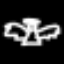
Label: angel